Question: I have a screen with 4 seek bars ( As shown in the image below) . If the user moves B,C or D I calculate the average of the three and setProgress of A to the average. That was the easy part . What I would like to do is animate the progress bar A such that it does not jump in one shot (for eg from 25-75 ).
What are the recommended ways to animate A? I got a simple animation up but I am calling a TimerTask every 50ms to increment or decrement A by a unit value till I reach the required position. But its not very efficient.
Note: I have a custom Seekbar object using which I have created seekBar's A,B,C & D. Sorry I cant really share the code but will be happy to clarify anything.

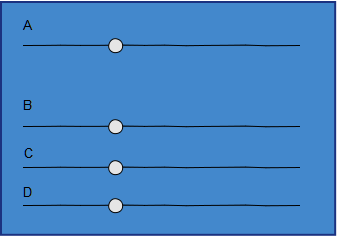
Answer: I reduced the number of iterations by iterating the timer task over an exponential function instead of unit increments. Still hoping for better answers :-)